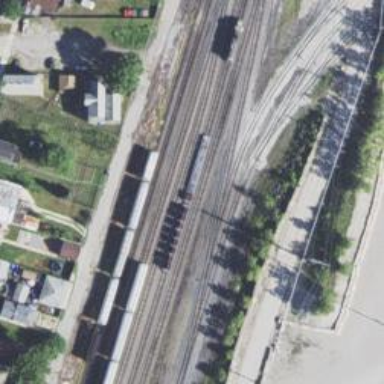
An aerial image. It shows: Railway yard in service.